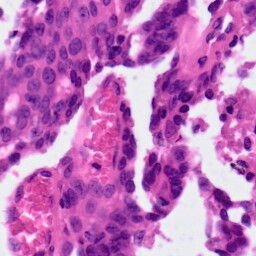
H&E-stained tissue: Ovarian